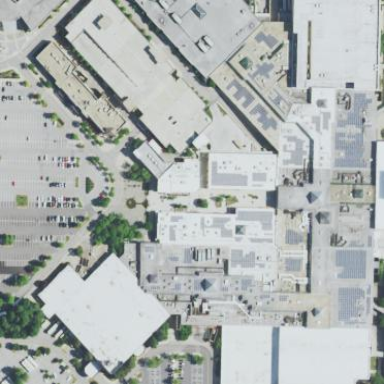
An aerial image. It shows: Retail area.